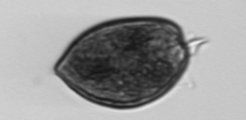
Label: Prorocentrum_micans